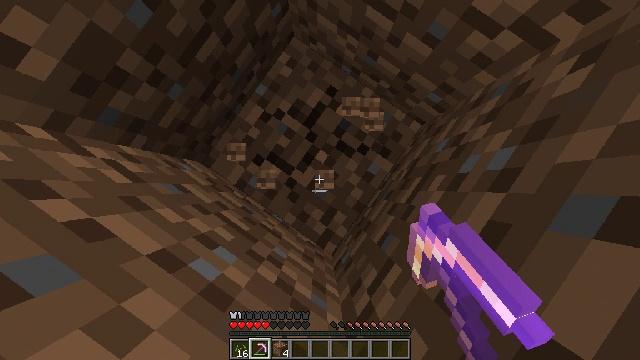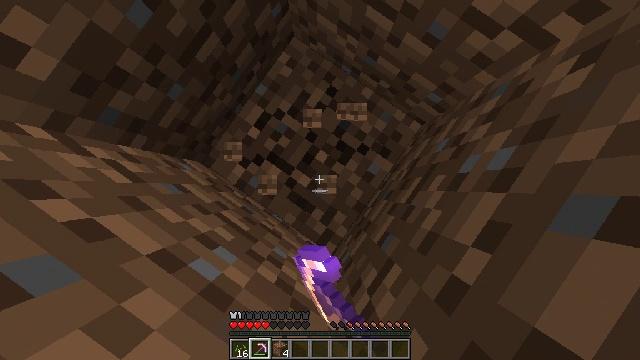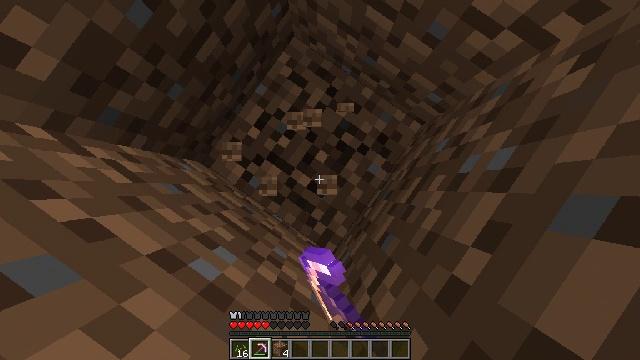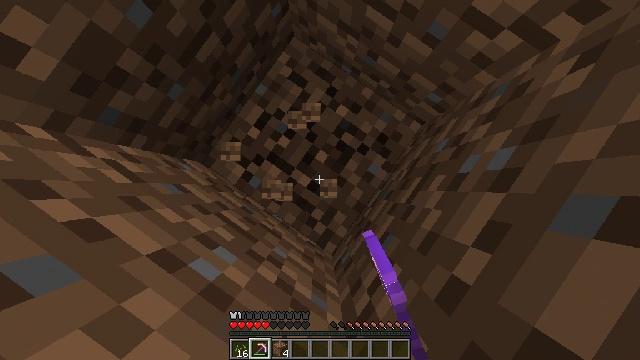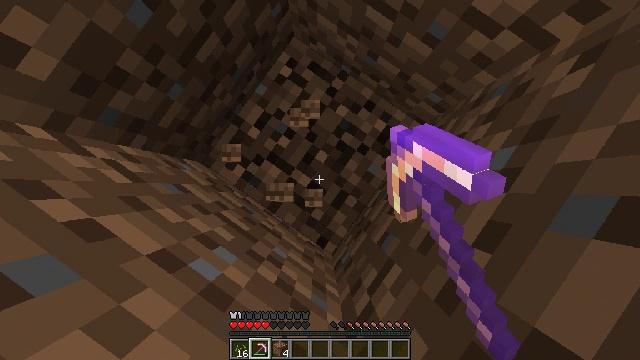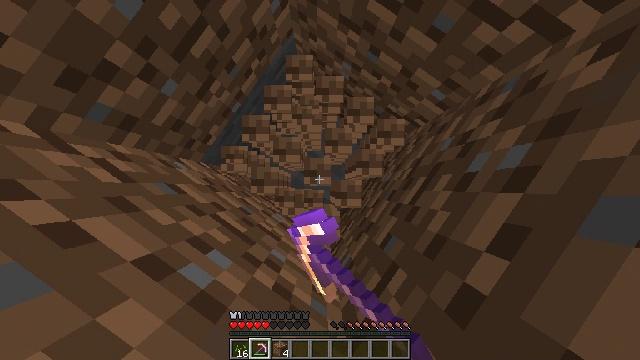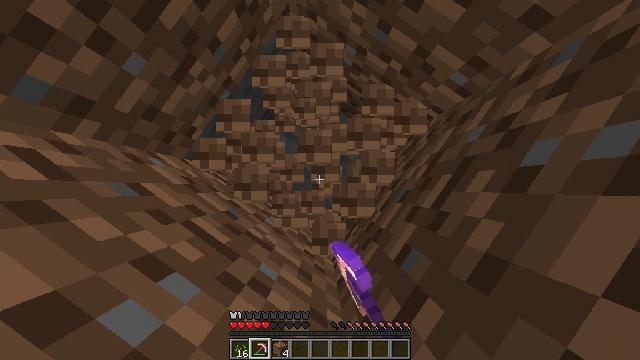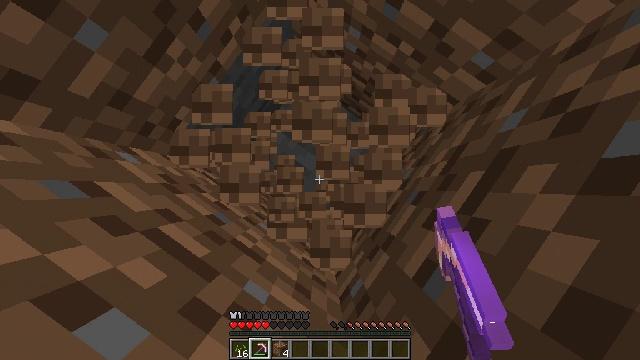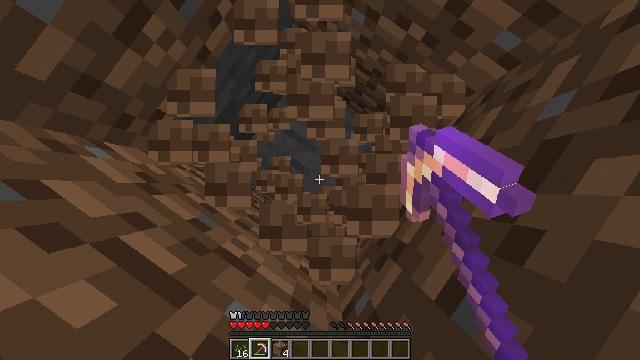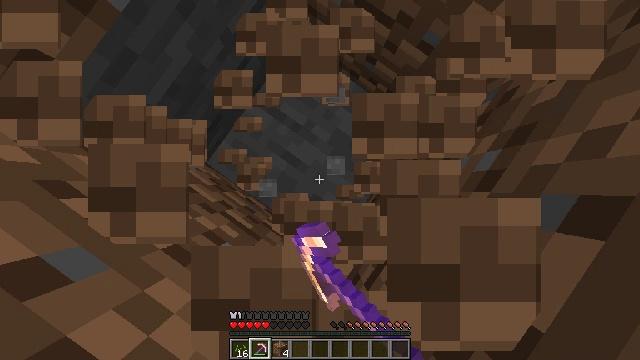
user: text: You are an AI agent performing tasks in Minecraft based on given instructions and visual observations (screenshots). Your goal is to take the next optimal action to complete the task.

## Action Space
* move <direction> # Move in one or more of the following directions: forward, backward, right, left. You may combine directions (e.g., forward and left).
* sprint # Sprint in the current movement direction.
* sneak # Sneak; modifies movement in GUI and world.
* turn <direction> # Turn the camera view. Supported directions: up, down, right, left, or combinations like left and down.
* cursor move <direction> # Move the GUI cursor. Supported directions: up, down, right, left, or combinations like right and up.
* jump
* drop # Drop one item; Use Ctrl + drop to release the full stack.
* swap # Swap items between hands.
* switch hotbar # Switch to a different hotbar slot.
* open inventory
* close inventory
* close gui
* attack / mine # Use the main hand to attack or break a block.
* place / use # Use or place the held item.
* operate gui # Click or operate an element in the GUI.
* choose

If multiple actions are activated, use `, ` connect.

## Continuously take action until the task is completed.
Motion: motion action
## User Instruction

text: Get dirt block.
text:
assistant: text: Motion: attack / mine
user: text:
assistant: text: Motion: attack / mine
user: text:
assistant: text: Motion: attack / mine
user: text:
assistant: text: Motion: attack / mine
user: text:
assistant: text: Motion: attack / mine
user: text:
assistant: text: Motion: attack / mine
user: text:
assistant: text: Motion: attack / mine
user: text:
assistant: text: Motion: attack / mine
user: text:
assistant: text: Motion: attack / mine
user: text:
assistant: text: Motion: attack / mine